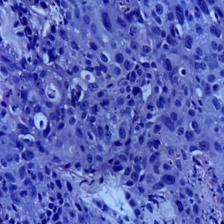
Diagnosis: OSCC